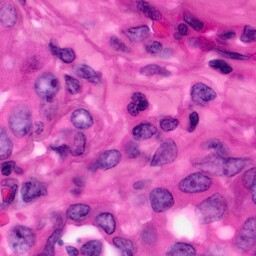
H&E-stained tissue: Pancreatic